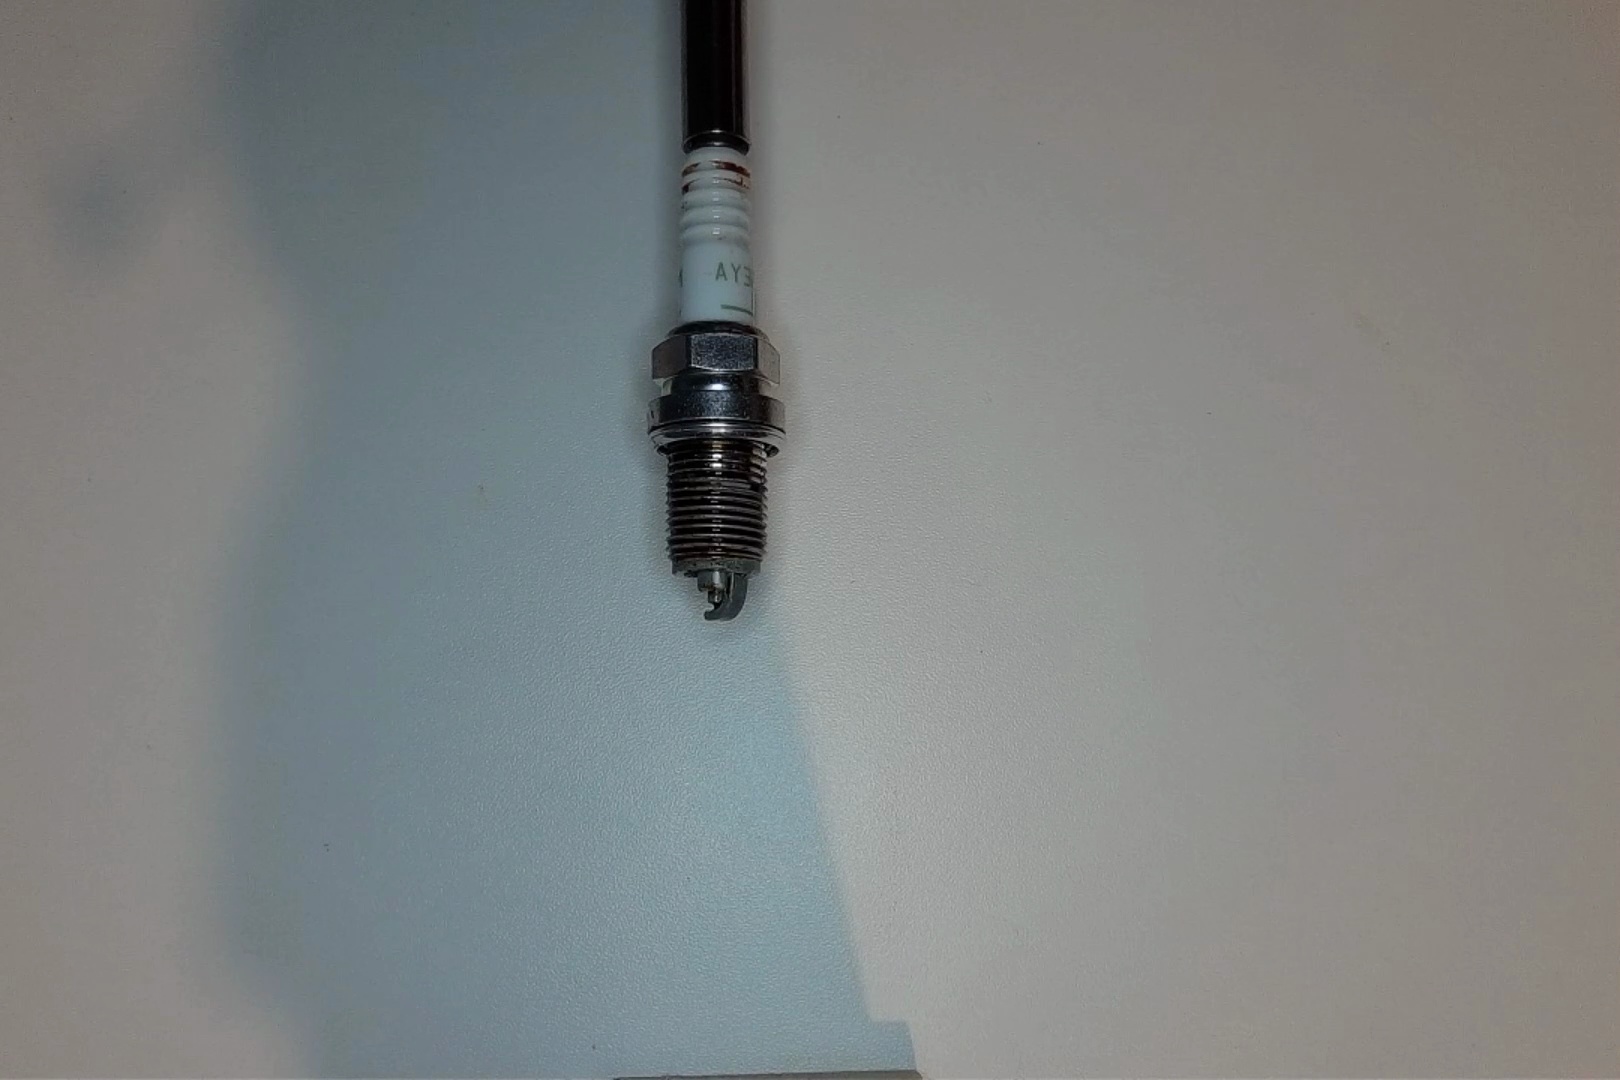
Label: anomaly